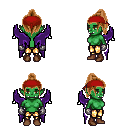
a pixel art fantasy rpg character, female body template, orc, green skin, purple wings, gold greaves, brown long topknot hairstyle, red bandana, metal gloves, brown shoes, four views (front, back, left, right), 2x2 character sprite sheet, small pixel art, hard edges, no anti-aliasing